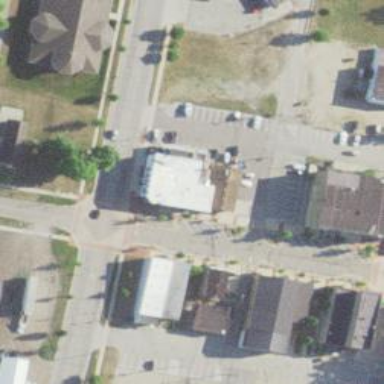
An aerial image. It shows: Alley classified as service road.